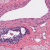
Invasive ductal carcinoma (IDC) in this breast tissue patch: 0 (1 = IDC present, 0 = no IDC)